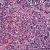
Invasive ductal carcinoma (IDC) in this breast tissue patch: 1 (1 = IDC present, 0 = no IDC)